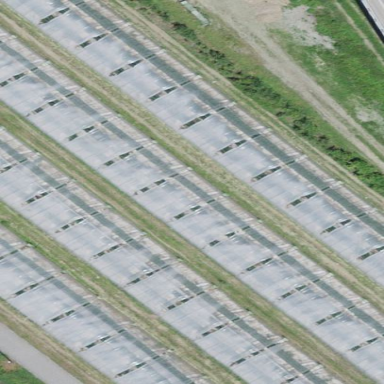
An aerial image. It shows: Greenhouse.